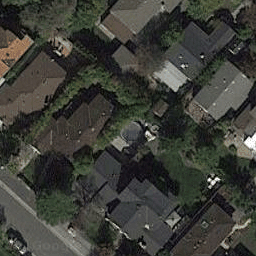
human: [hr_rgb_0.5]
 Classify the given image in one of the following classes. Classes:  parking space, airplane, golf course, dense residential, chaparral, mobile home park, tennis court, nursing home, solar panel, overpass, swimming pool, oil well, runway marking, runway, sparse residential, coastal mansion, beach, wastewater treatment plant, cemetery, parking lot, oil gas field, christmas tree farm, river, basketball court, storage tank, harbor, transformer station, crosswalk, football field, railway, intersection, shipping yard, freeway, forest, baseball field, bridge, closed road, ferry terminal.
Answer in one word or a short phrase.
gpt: dense residential